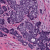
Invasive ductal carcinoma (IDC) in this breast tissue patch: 0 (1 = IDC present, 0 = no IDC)